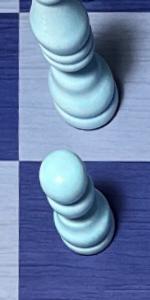
Label: Pawn_White